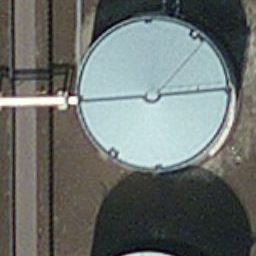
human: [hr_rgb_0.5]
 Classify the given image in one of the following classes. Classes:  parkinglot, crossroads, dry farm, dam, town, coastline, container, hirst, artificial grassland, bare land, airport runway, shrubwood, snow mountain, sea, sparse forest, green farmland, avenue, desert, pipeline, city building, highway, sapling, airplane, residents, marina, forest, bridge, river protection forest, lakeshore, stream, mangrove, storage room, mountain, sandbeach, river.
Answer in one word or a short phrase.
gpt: storage room